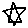
Label: star